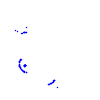
Particle: proton